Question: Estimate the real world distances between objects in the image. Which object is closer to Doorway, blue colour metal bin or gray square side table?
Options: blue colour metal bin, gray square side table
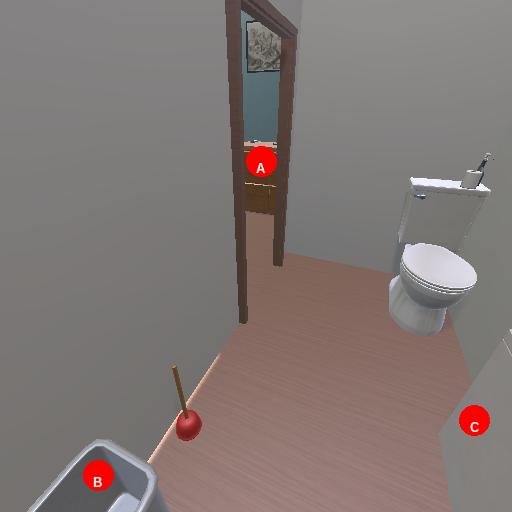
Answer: blue colour metal bin